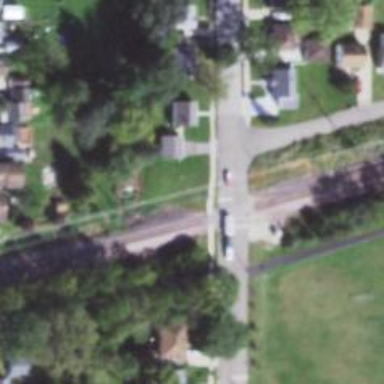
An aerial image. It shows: Railway crossing.